Current action and preconditions to check: trajectory_clear

Your task: For each precondition in the list above, predict whether it will hold at this action.

Consider the current scene as observed from the mobile robot's camera, and analyze the predicted future states of all dynamic agents (e.g., people, animals, vehicles, or any moving entities) within the NEXT SECOND.

IMPORTANT: Only answer "very likely" if you are absolutely certain—based on strong, clear evidence—that a dynamic agent will violate the precondition in the predicted future state. Do NOT answer "very likely" for unlikely, ambiguous, or low-probability risks.

Ask yourself for each precondition: Is there a high probability, with clear and convincing evidence, that the predicted future states of any dynamic agent will interfere with the predicted future state of the currently executing action within the NEXT SECOND, causing that precondition to fail?

Assess the risk level based on these predictions. Use "likely" or "very likely" if motions create a clear risk of interference.

Use "neutral" or "improbable" if agents are nearby but their predicted paths are clearly diverging or non-conflicting.

Failure Risk Categories: "very improbable", "improbable", "neutral", "likely", "very likely"

Answer Format: Output ONLY the probability_of_failure value from these categories: "very improbable", "improbable", "neutral", "likely", "very likely"

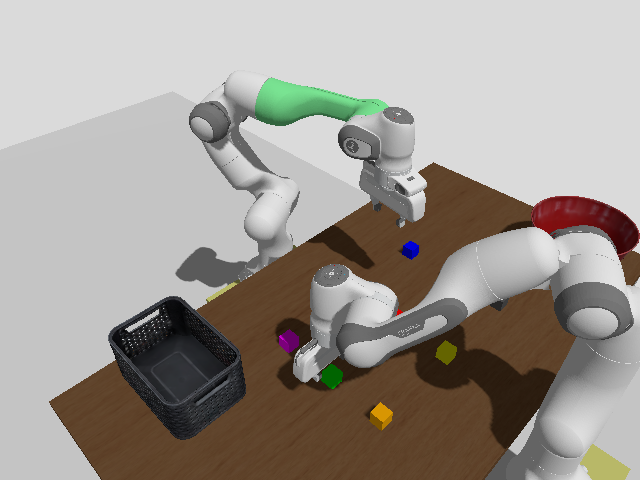

Answer: very improbable